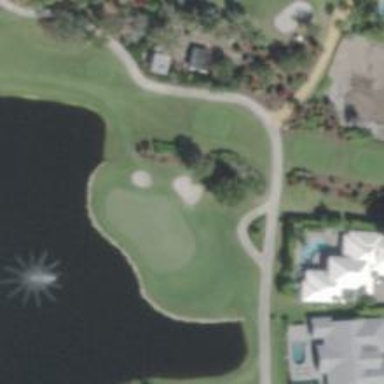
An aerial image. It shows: Pathway for golfing.